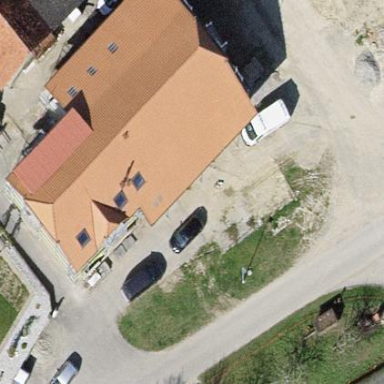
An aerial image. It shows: Farm building.